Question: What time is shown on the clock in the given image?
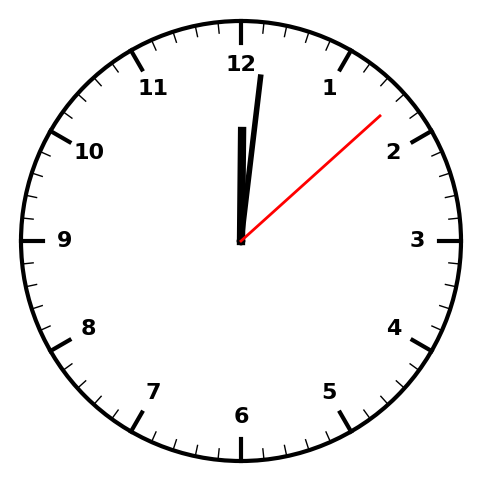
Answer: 12:01:08